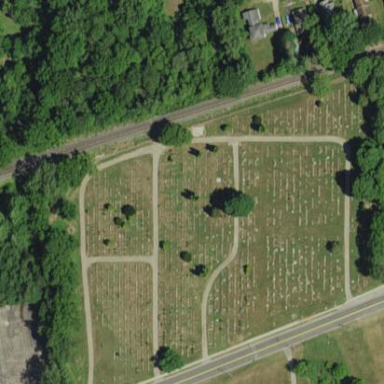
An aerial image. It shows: Cemetery.